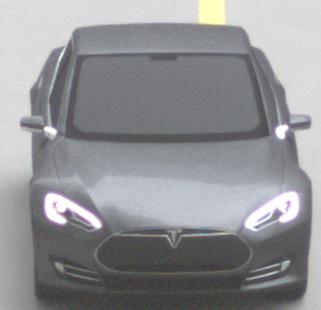
Make: Tesla
Model: Model S 60
Detailed model: Model S
Model produced from: 2013/10
Model produced until: 2014/10
Doors: 5
Color: gray
Road condition: dry road
Daytime: morning or afternoon
Contrast: low contrast